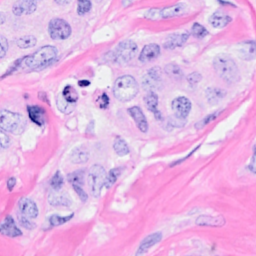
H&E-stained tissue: Breast